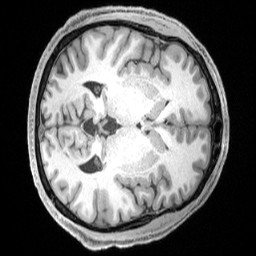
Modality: T1w
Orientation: axial
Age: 36
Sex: male
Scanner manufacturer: siemens
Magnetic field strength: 3 T
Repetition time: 2.4 s
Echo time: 0.00228 s